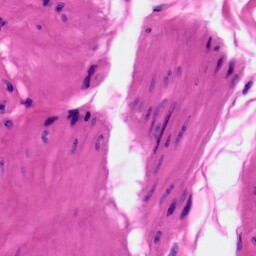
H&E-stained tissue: Skin